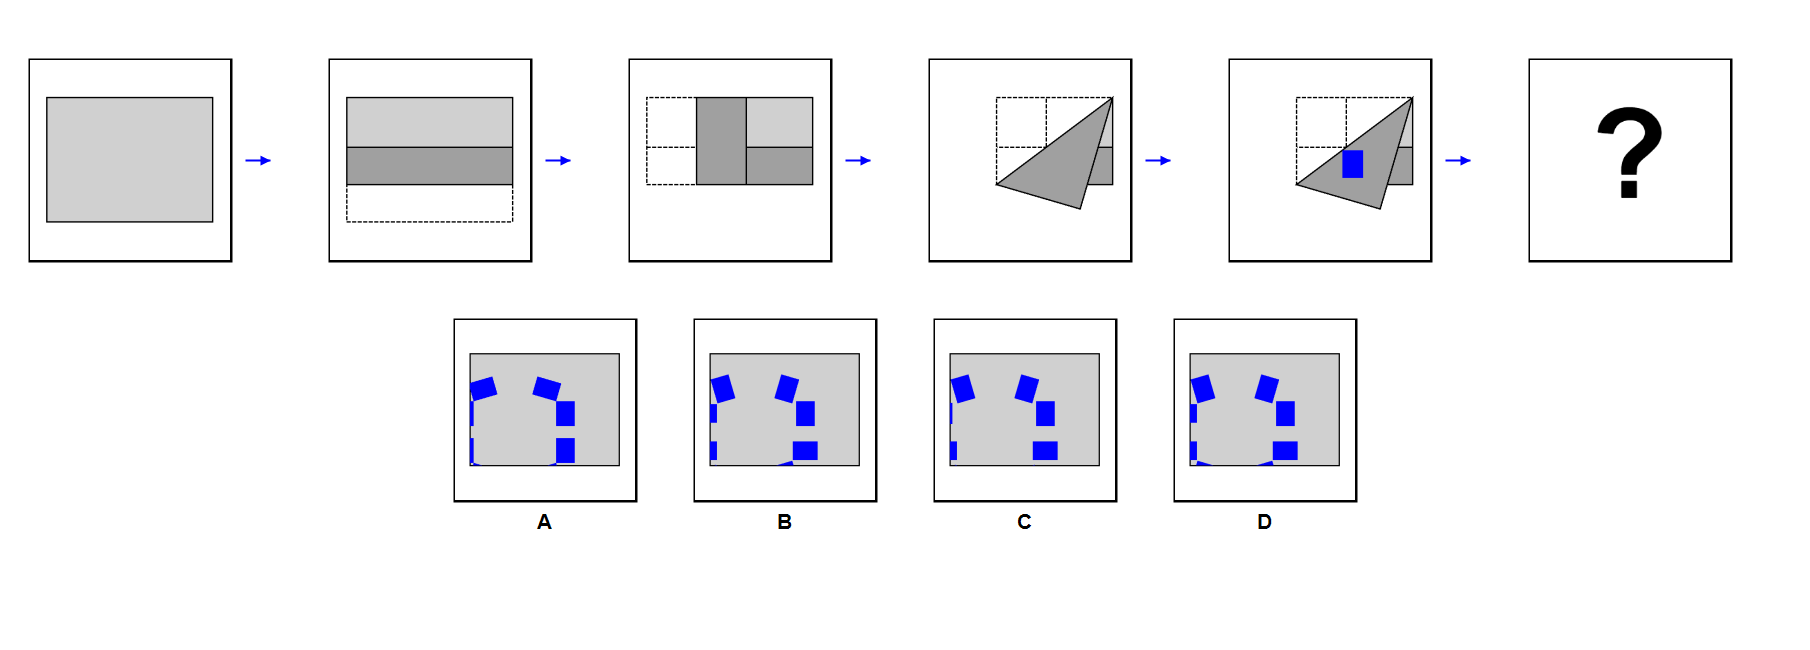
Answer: A